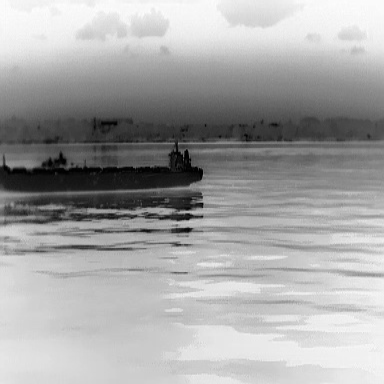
There is a liner in the infrared image.